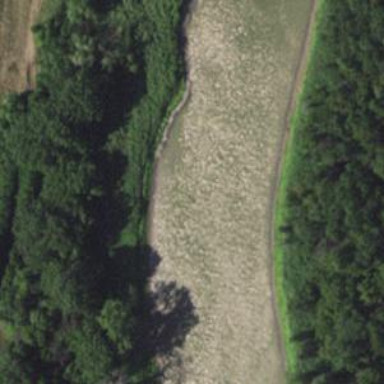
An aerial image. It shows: Beautiful view of river.